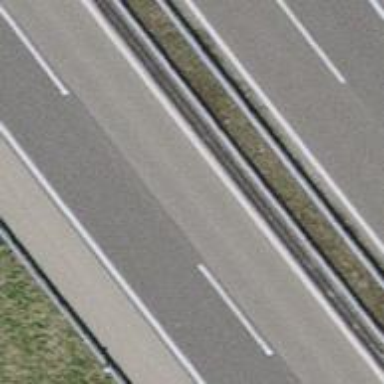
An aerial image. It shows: Asphalt motorway.